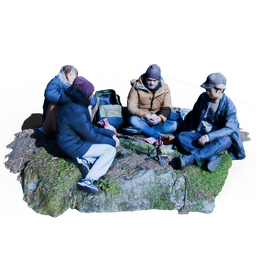
Label: people